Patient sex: M
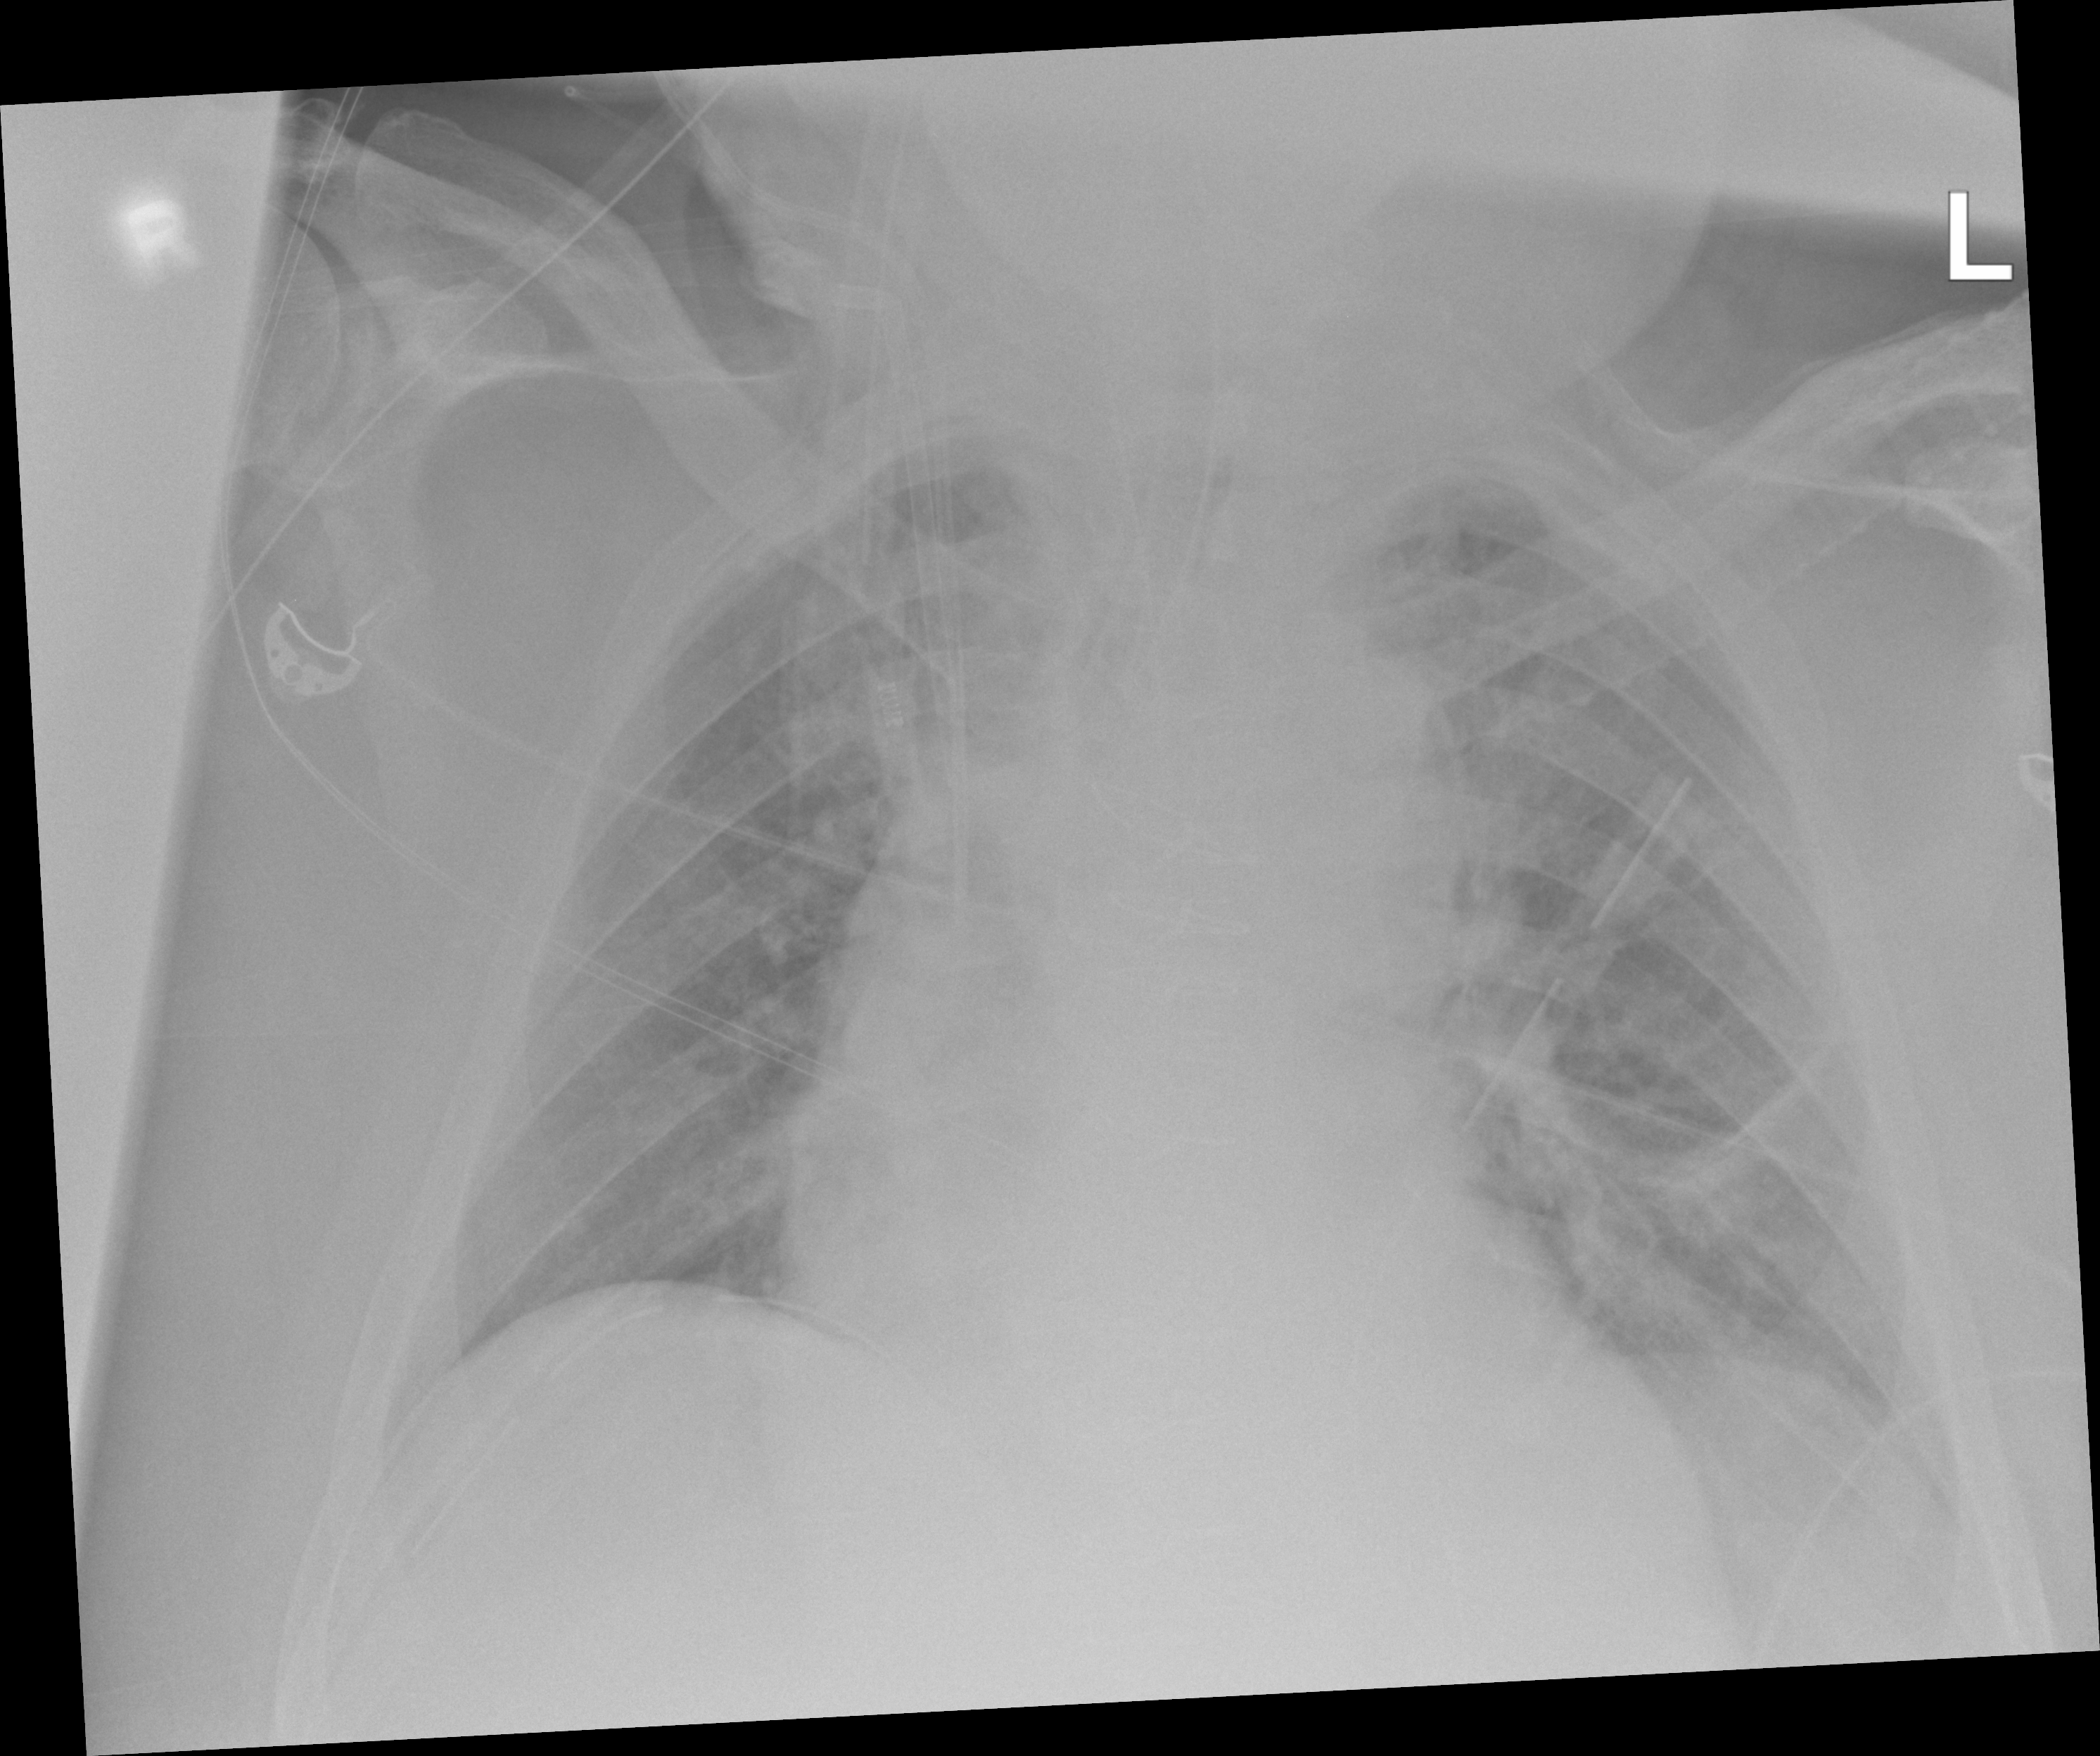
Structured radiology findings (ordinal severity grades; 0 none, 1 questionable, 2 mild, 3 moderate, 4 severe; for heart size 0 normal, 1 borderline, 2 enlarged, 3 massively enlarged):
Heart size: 1
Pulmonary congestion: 2
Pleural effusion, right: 0
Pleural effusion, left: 0
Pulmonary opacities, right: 2
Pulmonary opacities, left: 2
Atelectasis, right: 0
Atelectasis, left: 2